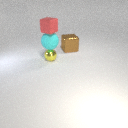
small red rubber cube above large cyan rubber sphere